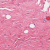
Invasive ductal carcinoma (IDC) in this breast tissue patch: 0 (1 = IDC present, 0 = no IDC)